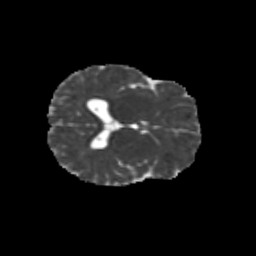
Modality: MD
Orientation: axial
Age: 14
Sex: male
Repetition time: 9.512 s
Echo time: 0.089 s